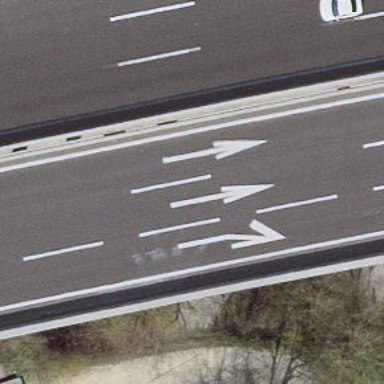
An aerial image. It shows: Viaduct bridge over motorway.